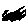
Label: triangle